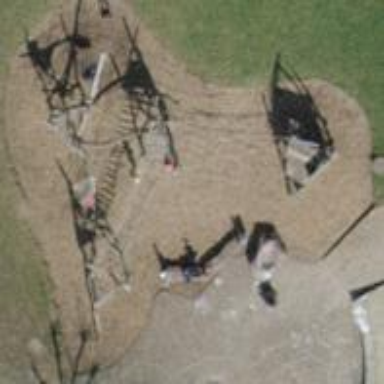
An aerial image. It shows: Playground with surface made of woodchips.